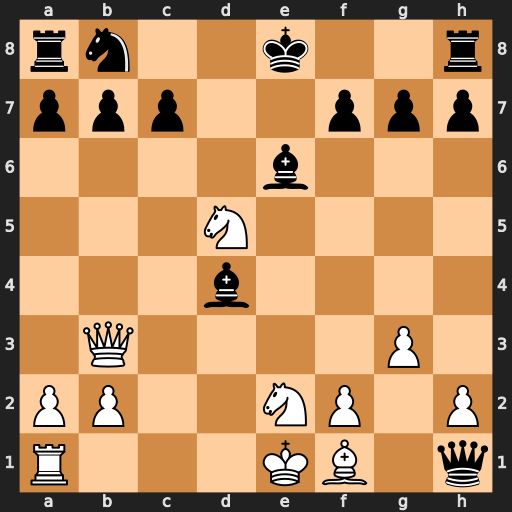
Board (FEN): rn2k2r/ppp2ppp/4b3/3N4/3b4/1Q4P1/PP2NP1P/R3KB1q
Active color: w
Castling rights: Qkq
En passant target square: -
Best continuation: Nxc7+ Kd8 Nxe6+